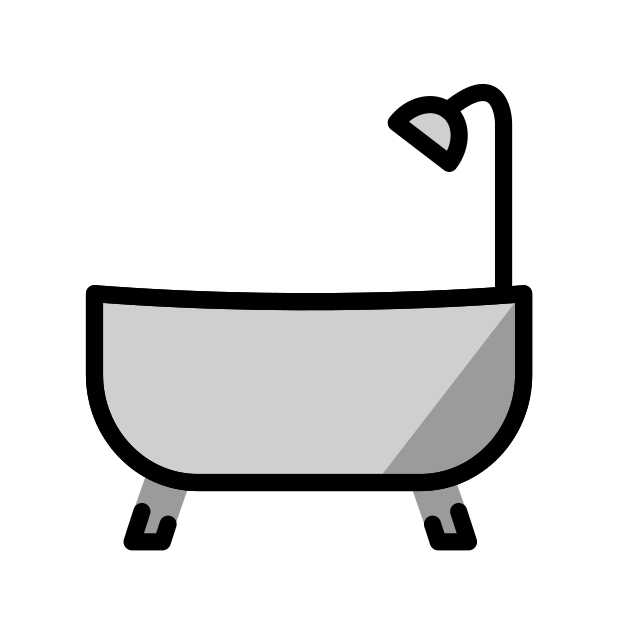
bathtub